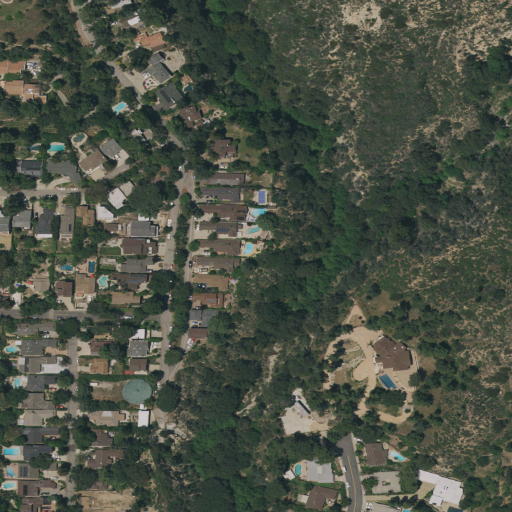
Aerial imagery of valley in California named Sutton Canyon containing shrub, open development, low intensity development, evergreen forest, and medium intensity development